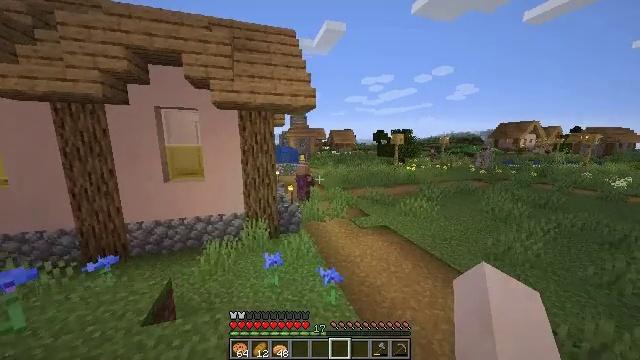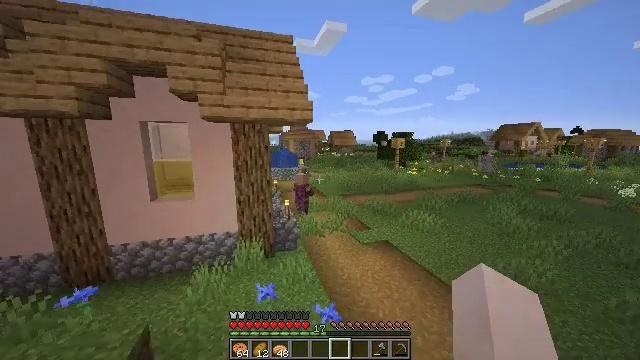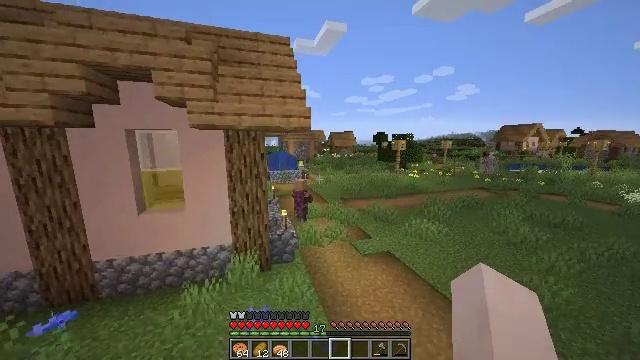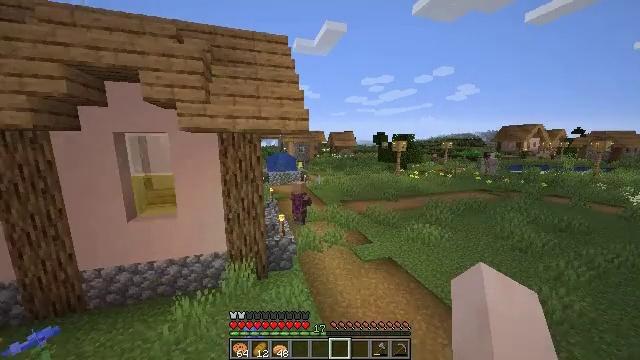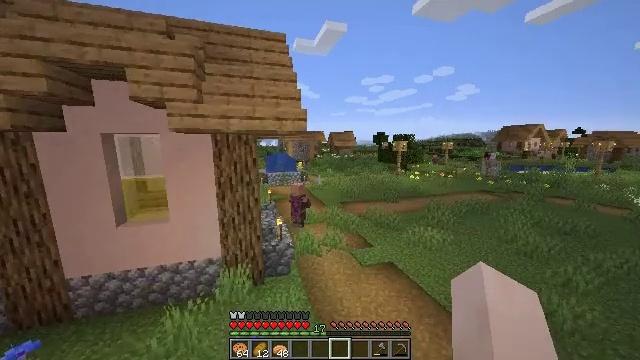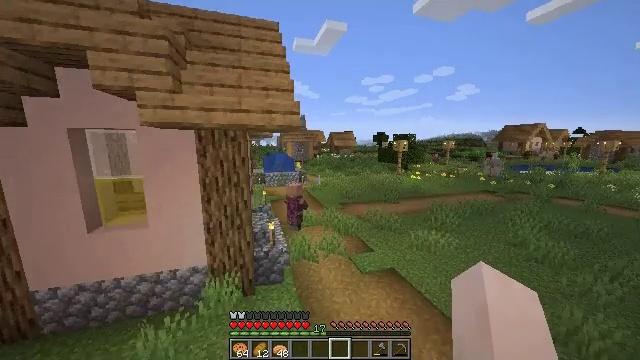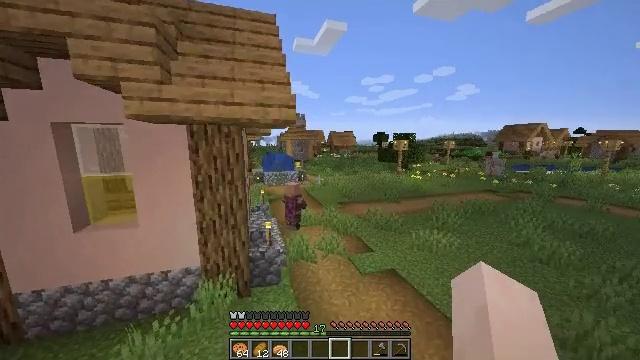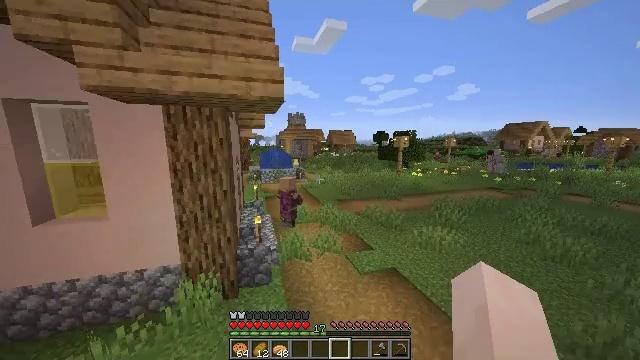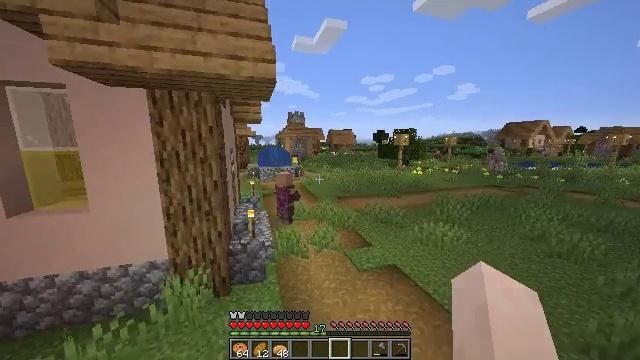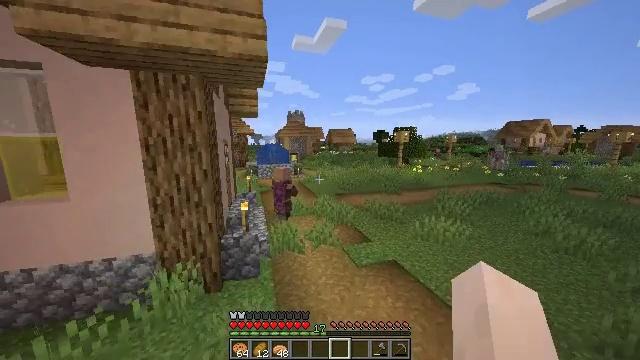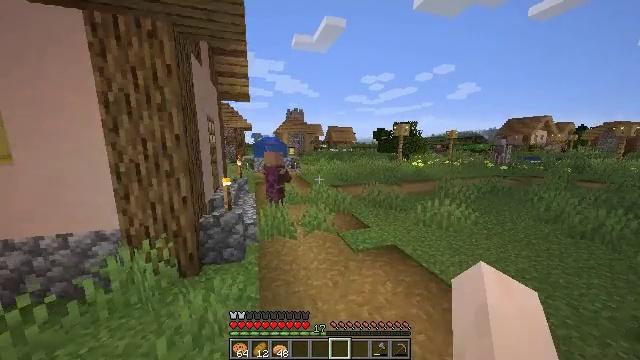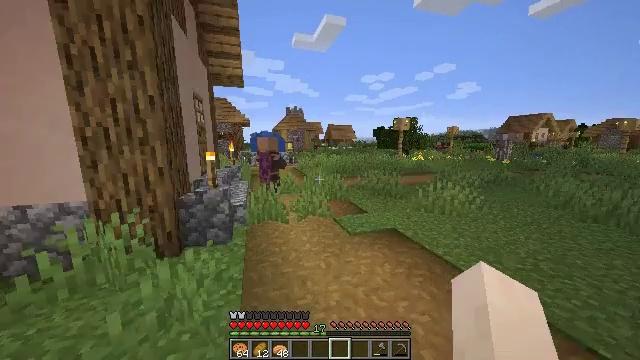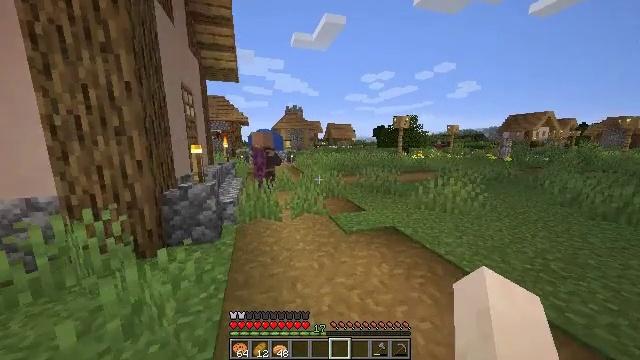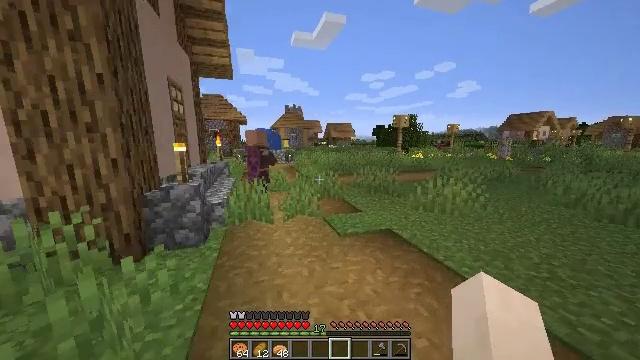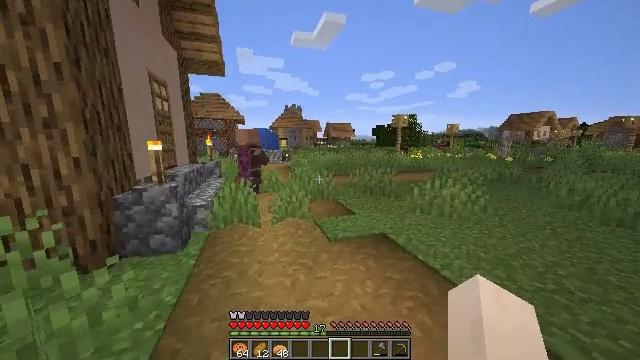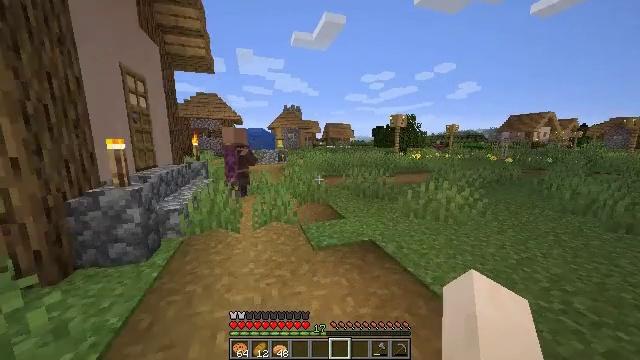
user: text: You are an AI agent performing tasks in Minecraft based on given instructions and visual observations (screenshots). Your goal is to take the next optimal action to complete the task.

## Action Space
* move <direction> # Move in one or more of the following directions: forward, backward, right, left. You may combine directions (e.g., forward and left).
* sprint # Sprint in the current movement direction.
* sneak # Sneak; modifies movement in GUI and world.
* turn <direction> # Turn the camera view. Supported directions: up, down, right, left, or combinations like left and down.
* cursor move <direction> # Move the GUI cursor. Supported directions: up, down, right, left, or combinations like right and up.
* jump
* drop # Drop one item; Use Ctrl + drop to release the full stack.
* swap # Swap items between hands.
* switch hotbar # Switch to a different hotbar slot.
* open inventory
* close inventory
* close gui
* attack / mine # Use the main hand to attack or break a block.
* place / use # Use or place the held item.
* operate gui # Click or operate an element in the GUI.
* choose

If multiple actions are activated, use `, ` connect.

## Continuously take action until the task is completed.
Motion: motion action
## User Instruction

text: Create a suspicious stew with dandelion.
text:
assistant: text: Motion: move forward, sprint, jump
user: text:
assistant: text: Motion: move forward, sprint, jump
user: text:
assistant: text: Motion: move forward and move right, sprint, jump
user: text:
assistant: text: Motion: move forward and move right, sprint, jump
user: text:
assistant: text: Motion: move forward and move right, sprint
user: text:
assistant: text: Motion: move forward and move right, sprint
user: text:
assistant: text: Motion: move forward and move right, sprint
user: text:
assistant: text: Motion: move forward and move right, sprint
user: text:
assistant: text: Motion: move forward and move right, sprint
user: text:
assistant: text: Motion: move forward and move right, sprint
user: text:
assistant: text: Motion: move forward and move right, sprint
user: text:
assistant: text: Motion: move forward and move right, sprint
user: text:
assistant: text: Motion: move forward and move right, sprint
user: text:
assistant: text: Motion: move forward and move right, sprint
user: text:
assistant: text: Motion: move forward and move right, sprint
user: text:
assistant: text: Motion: move forward and move right, sprint
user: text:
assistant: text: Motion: move forward and move right, sprint
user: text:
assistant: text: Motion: move forward and move right, sprint
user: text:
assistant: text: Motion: move forward and move right, sprint, turn left
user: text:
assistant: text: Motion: move forward and move right, sprint, turn left, jump
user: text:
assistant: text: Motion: move forward and move right, sprint, turn left, jump
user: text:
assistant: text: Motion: move forward and move right, sprint, turn left, jump
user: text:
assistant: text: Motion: move forward and move right, sprint, turn left, jump
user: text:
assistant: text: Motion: move forward and move right, sprint, turn left, jump
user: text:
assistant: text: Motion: move forward, sprint, turn left
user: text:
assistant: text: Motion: move forward, sprint, turn left
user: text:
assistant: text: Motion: move forward, sprint
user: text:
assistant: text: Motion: move forward, sprint
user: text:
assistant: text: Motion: move forward, sprint, turn left
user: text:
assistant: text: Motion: move forward, sprint